Here is the raw acceleration-versus-time signal recorded on a bearing housing. Classify the bearing condition as one of: normal, inner_race, outer_race, ball.
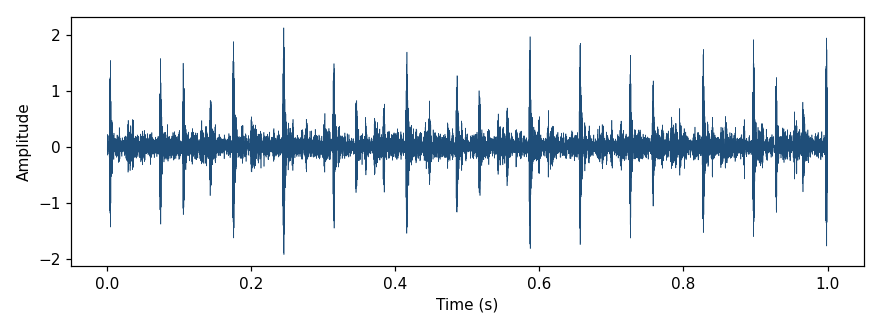
Answer: inner_race